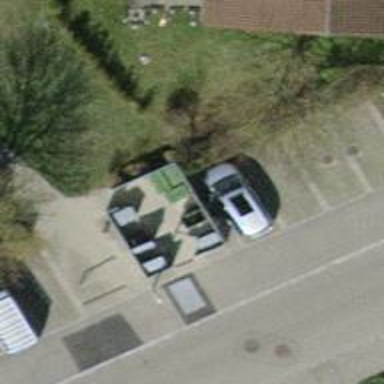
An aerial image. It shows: Waste disposal facility.